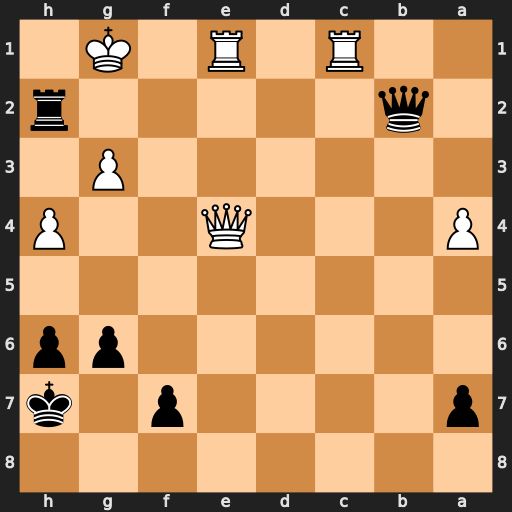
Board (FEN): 8/p4p1k/6pp/8/P3Q2P/6P1/1q5r/2R1R1K1
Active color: b
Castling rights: -
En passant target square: -
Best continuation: Qf2#